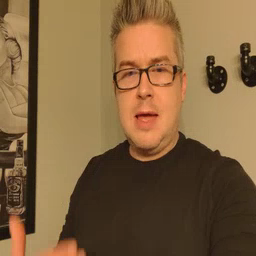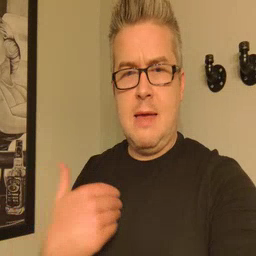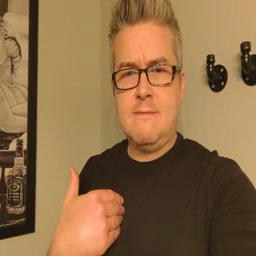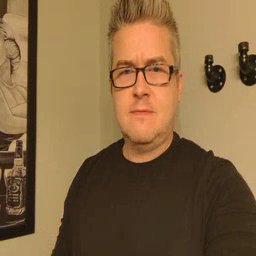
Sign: have